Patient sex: F
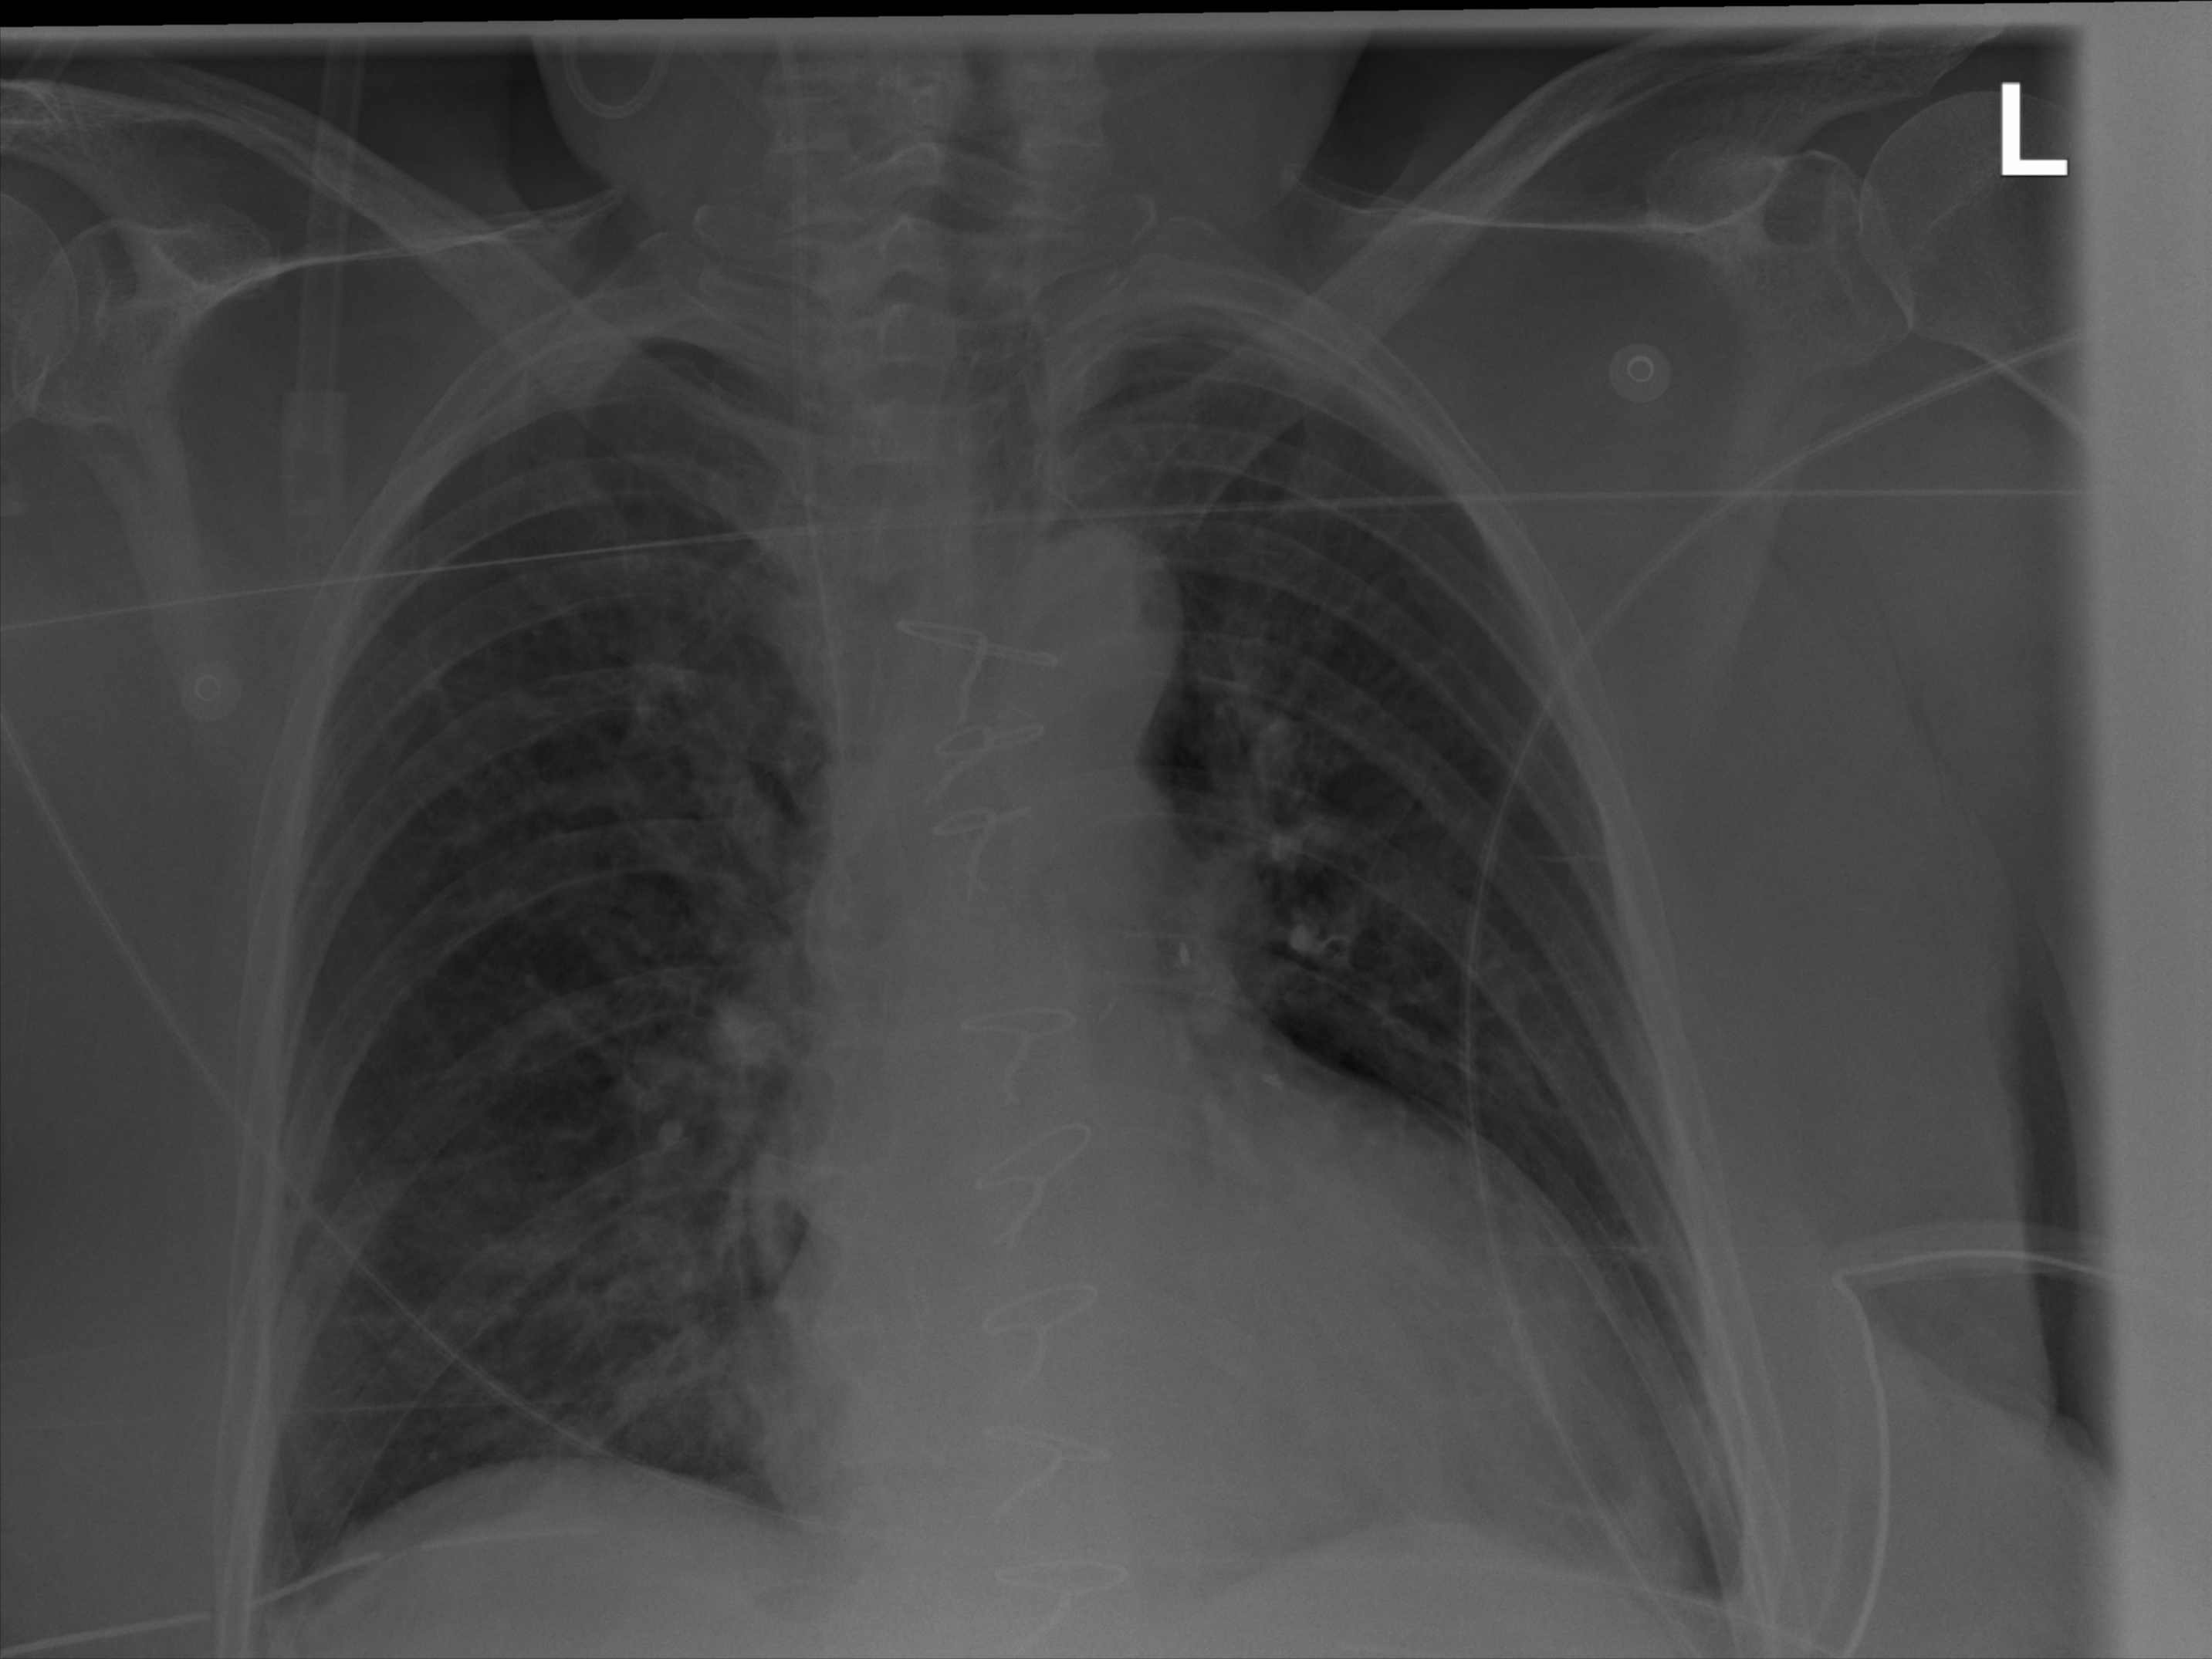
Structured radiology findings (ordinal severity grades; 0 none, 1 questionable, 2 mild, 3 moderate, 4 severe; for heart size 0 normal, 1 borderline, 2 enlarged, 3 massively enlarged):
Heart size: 1
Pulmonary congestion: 2
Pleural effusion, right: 0
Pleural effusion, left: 0
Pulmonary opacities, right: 0
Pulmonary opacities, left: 0
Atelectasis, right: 0
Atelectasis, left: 2